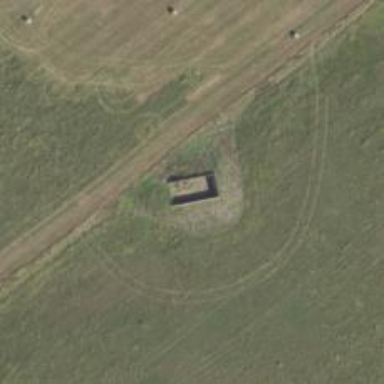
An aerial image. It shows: Military bunker for protection and defense.